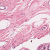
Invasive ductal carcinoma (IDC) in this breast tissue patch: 0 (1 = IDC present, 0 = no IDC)